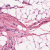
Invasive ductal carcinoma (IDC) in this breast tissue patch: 0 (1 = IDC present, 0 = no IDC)